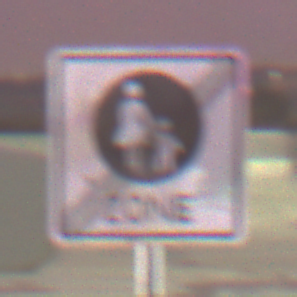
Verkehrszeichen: EndeFussgaengerzone
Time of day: SunriseSunset
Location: Outdoor (Urban)
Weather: PartlyCloudy
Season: NotSpecified
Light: Artificial